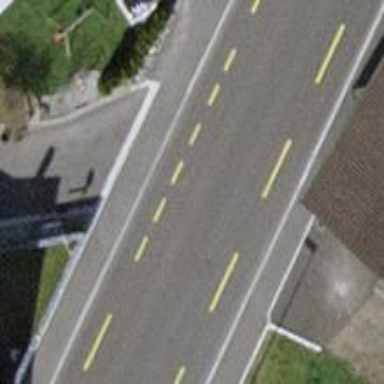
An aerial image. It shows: Unmarked crossing with traffic calming table.